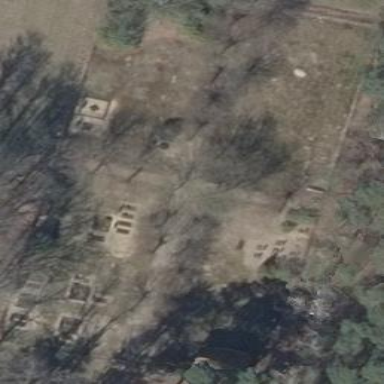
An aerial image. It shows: Cemetery.